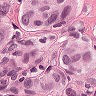
Metastatic tissue present: yes